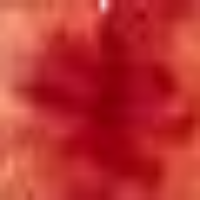
Label: metaphase